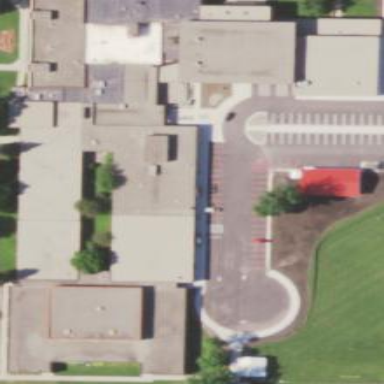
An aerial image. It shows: School building.